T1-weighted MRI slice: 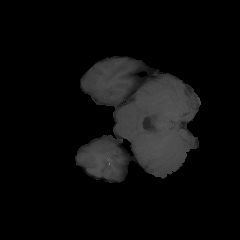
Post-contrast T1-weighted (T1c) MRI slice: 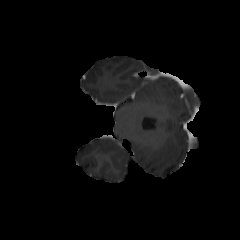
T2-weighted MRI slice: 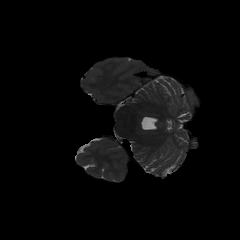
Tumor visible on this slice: no